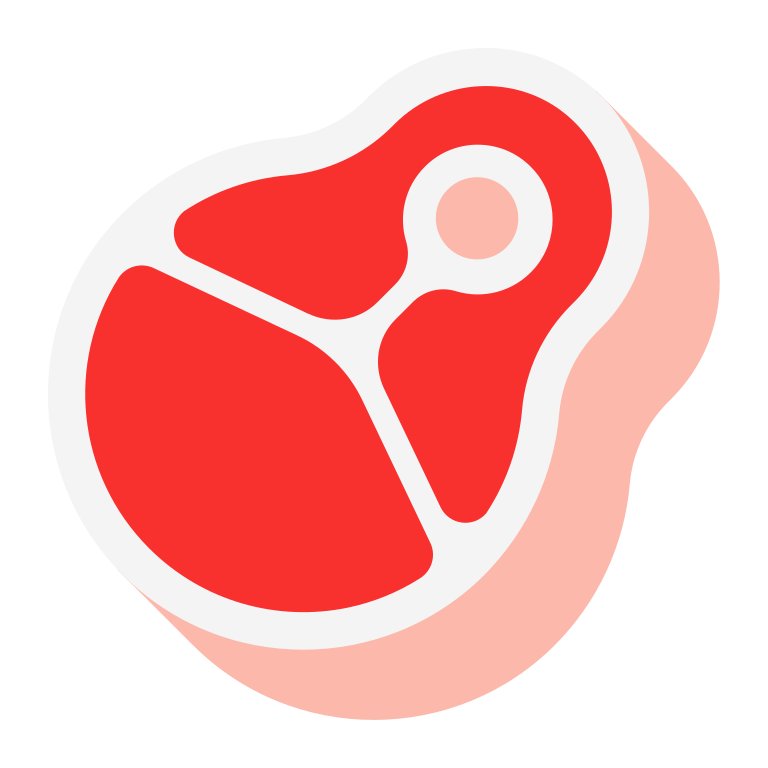
cut of meat flat